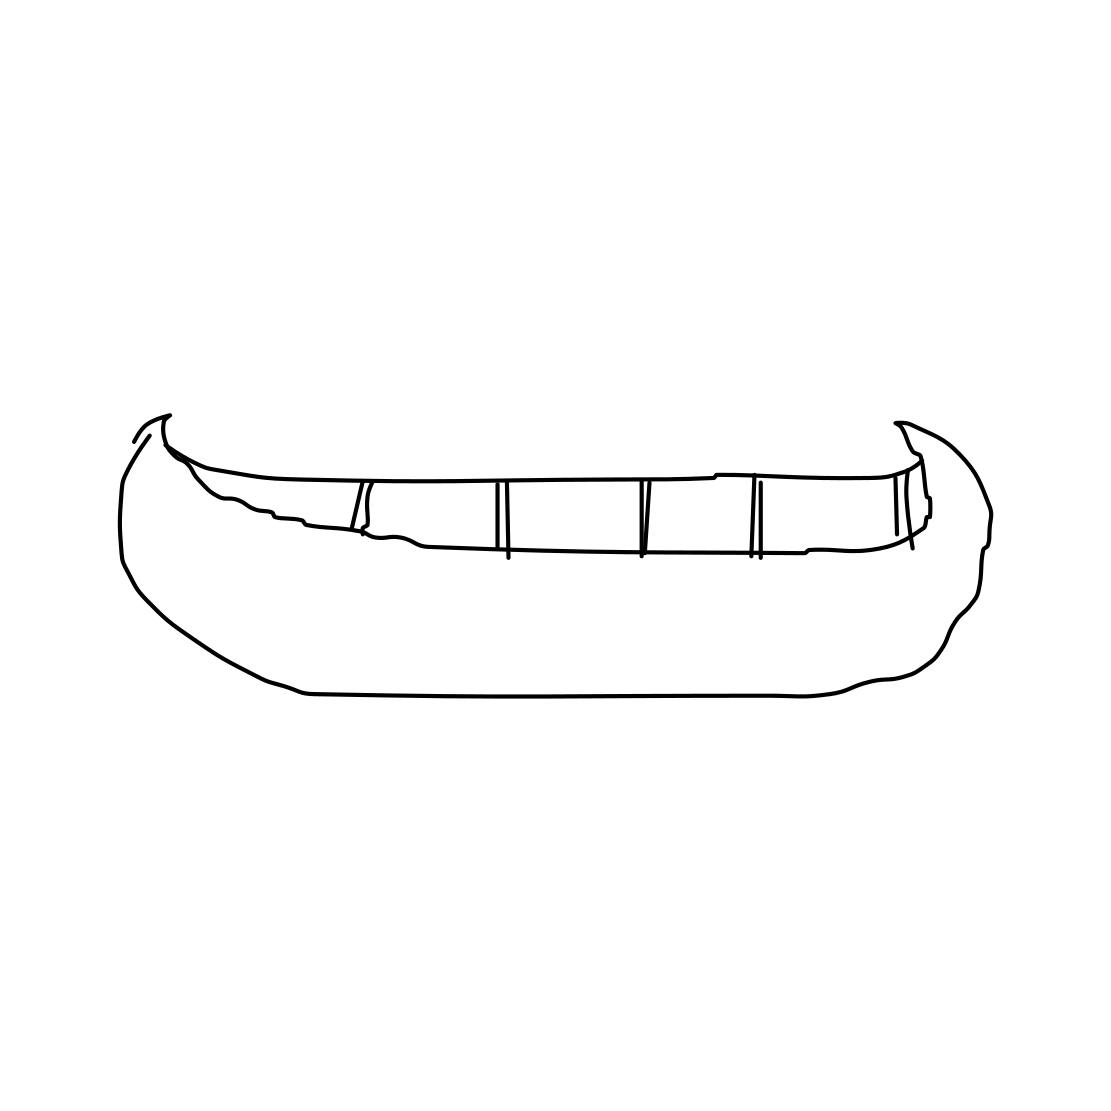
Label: canoe